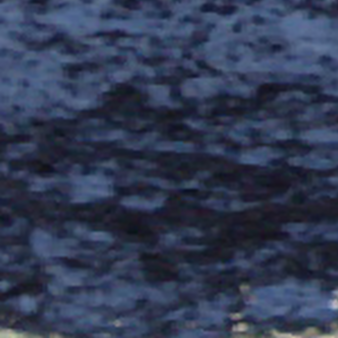
Label: other